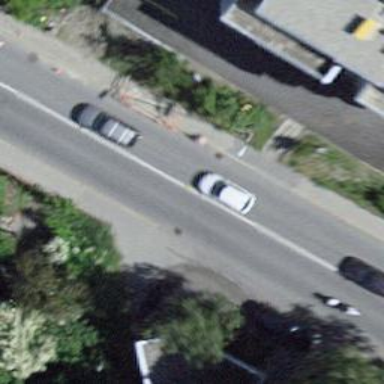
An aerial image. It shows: Set of steps on the road.